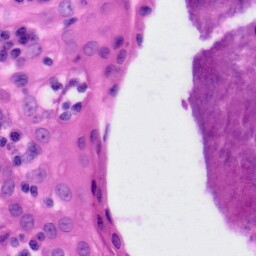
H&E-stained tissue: Tonsil